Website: bh-photo
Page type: customer-info-address
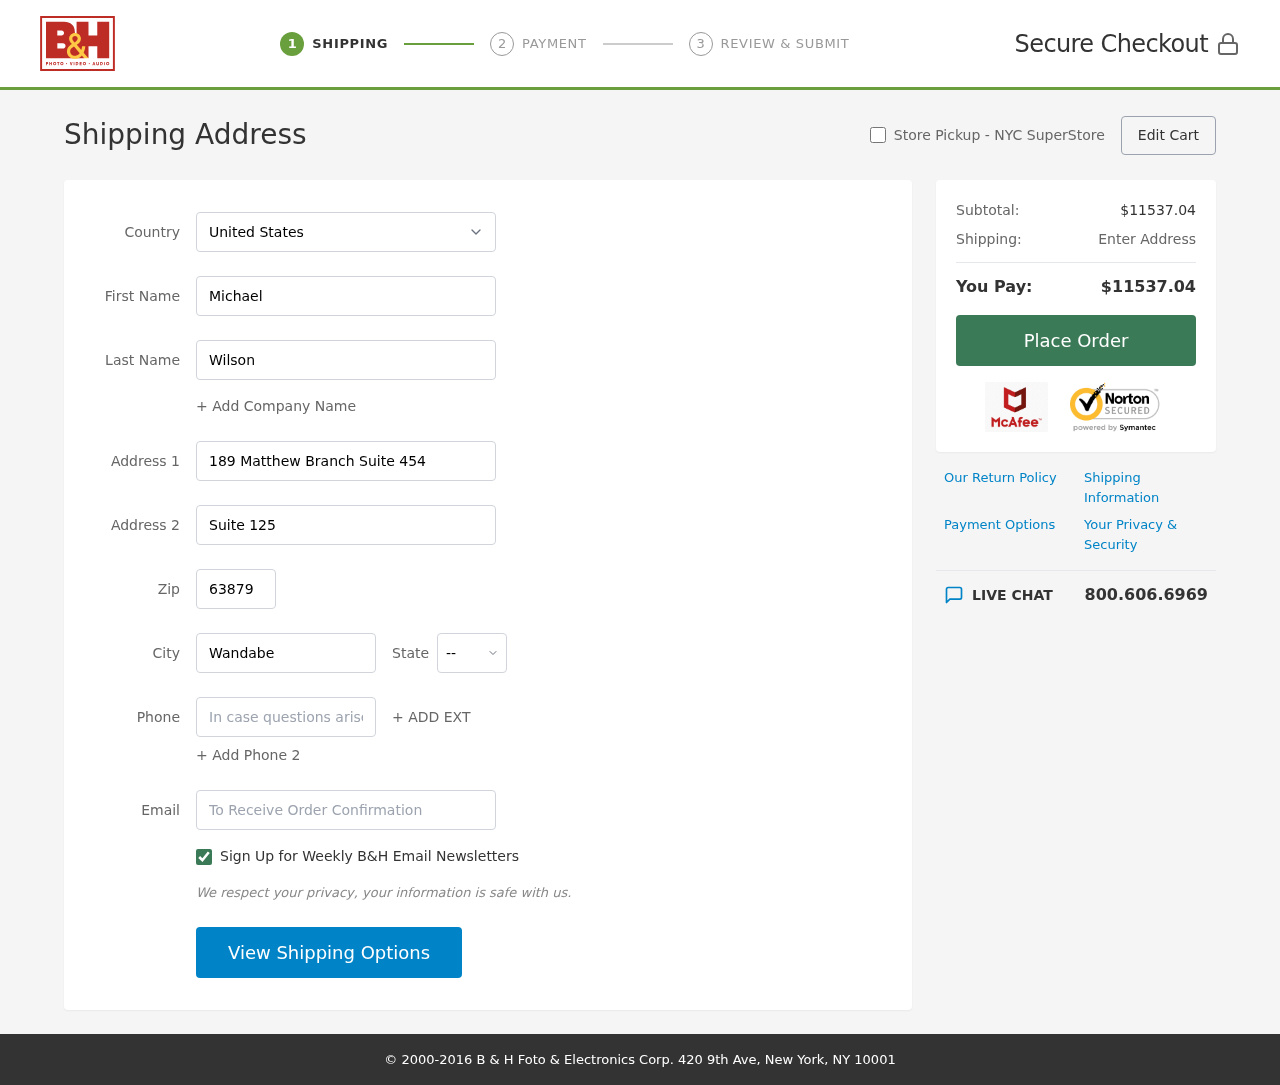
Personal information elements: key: PII_CITY
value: Wandaberg
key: PII_COUNTRY
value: United States
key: PII_EMAIL
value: michael_wilson@yahoo.com
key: PII_FIRSTNAME
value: Michael
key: PII_LASTNAME
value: Wilson
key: PII_PHONE
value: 9568363327
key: PII_POSTCODE
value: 63879
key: PII_STATE_ABBR
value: WY
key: PII_STREET
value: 189 Matthew Branch Suite 454
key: PII_STREET2
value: Suite 125
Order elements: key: ORDER_SUBTOTAL
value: $11537.04
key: ORDER_TOTAL
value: $11537.04